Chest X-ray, PA view. Patient: 51 years old, sex M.
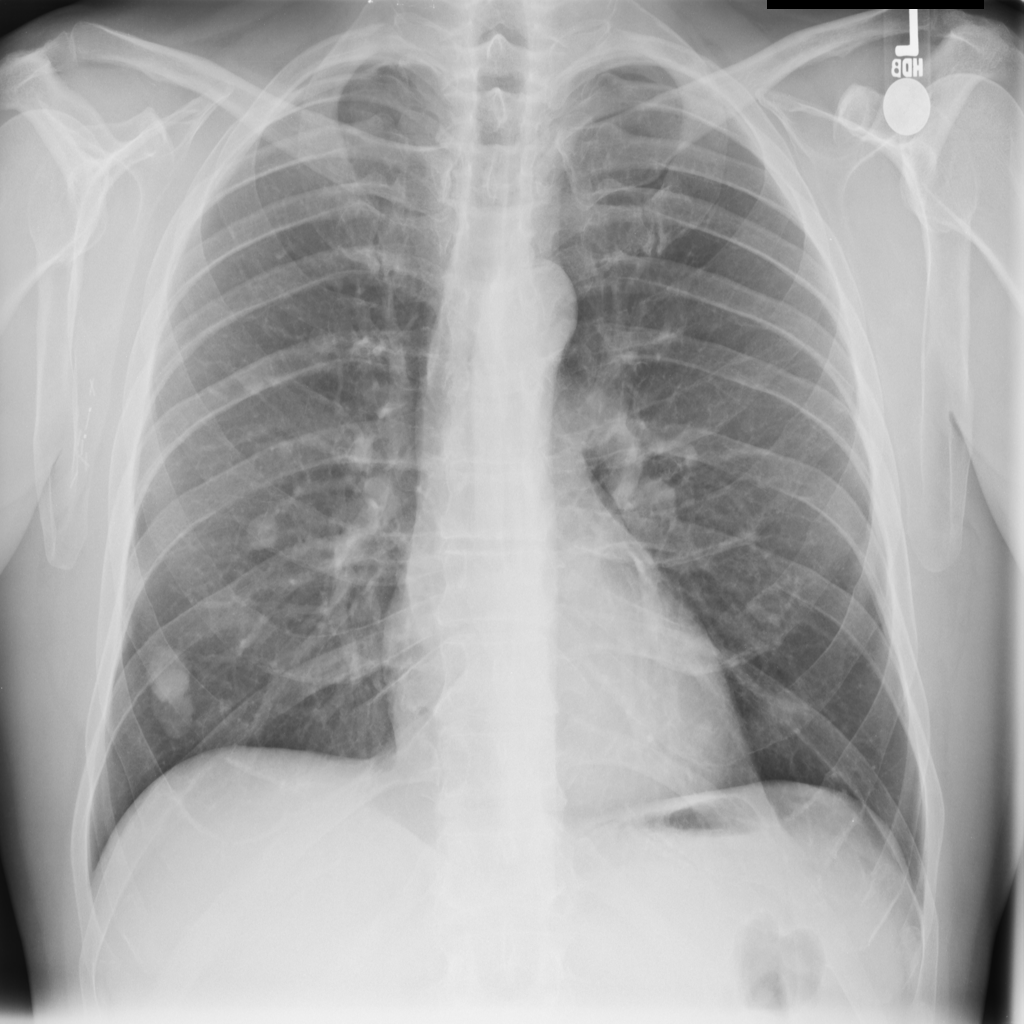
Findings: No Finding